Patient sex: M
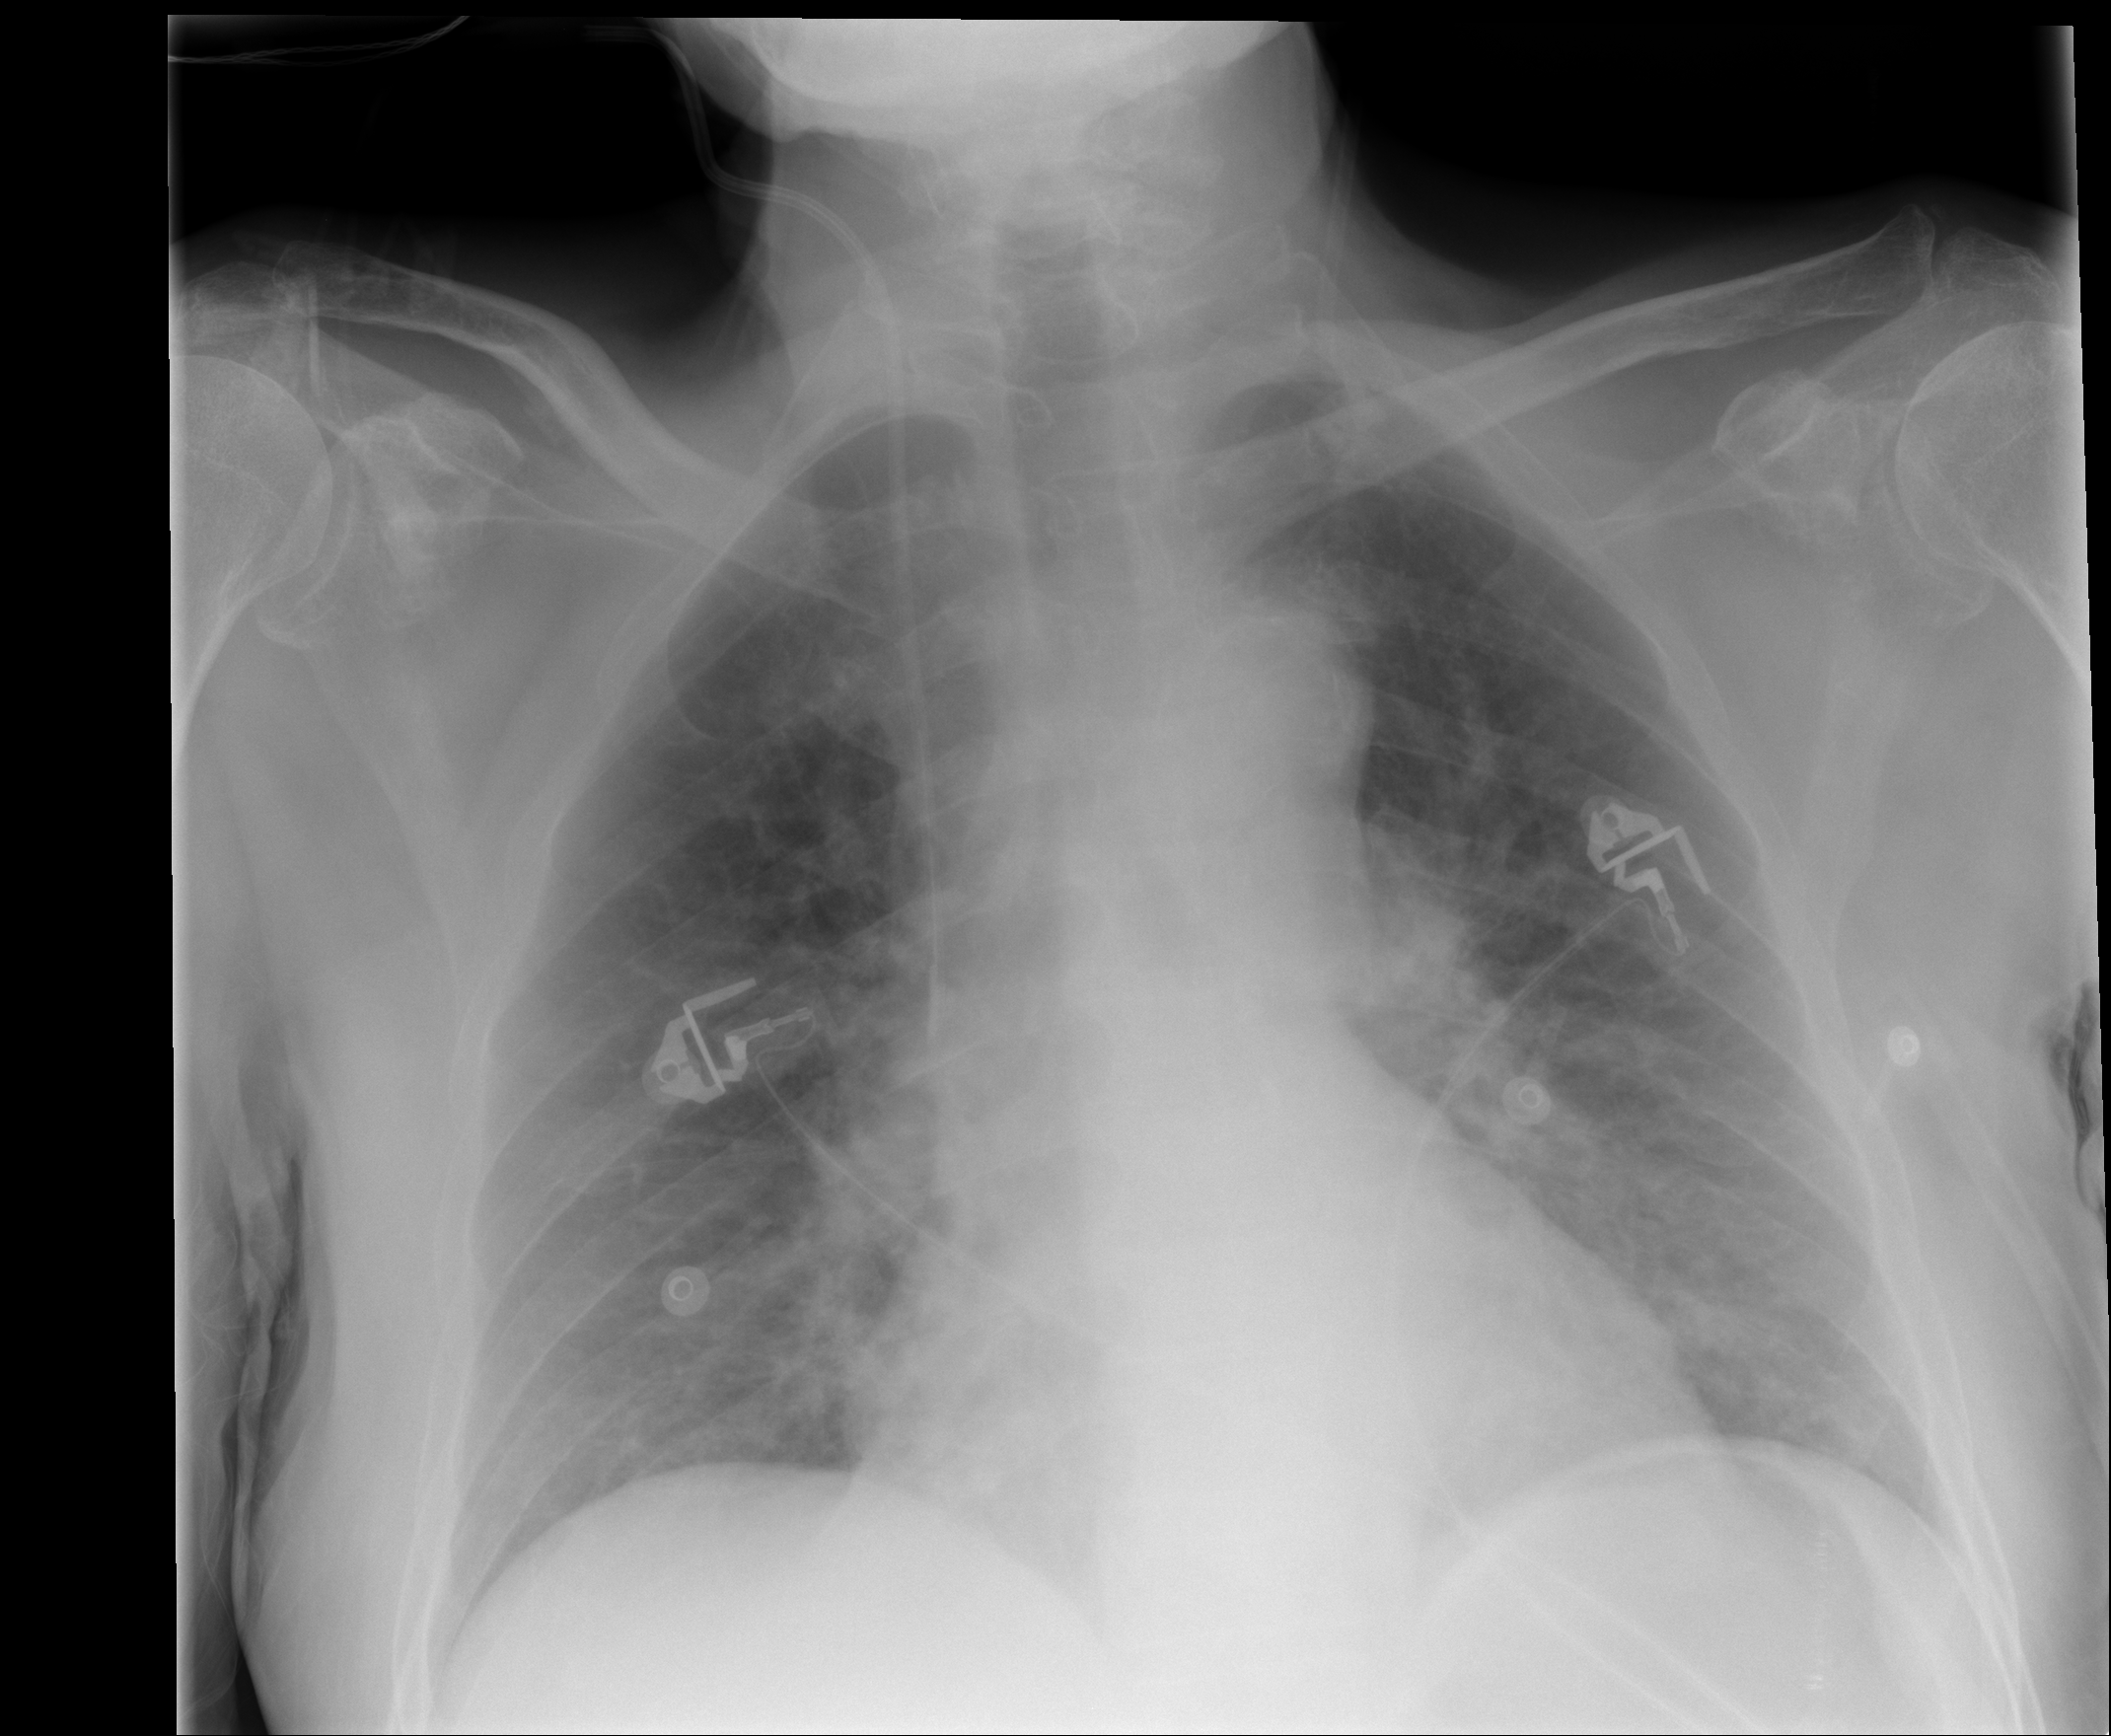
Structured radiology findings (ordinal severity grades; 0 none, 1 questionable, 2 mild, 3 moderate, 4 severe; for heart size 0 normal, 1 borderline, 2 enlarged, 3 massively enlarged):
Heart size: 0
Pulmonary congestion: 2
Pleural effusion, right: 0
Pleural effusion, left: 0
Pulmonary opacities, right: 2
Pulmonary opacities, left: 2
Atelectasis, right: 2
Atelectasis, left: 2